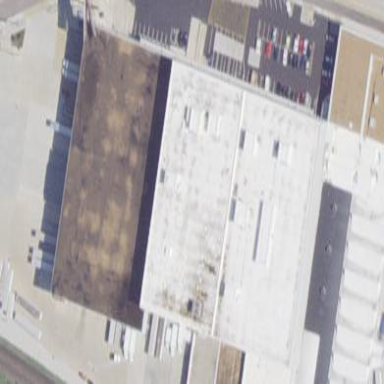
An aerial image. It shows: Industrial building.